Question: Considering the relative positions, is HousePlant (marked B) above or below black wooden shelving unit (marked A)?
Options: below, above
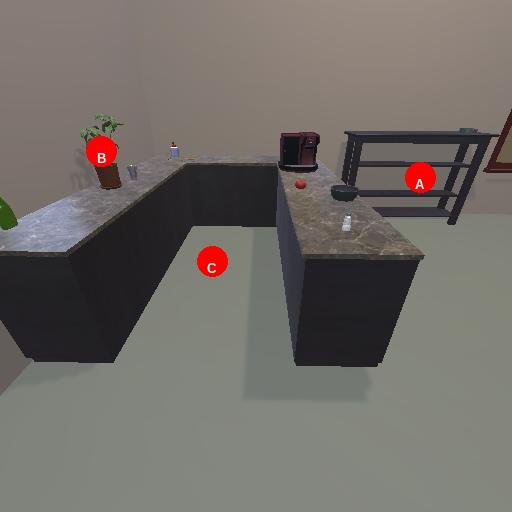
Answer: below